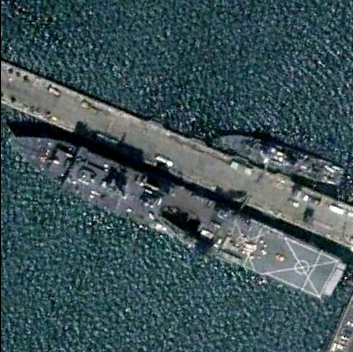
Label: combat